Question: Here is my code
'''
if (v == btnAddition) {
dbRef = FirebaseDatabase.getInstance("https://mathcc-652c5-default-rtdb.asia-southeast1.firebasedatabase.app/").getReference("Quizzes").child("1");
System.out.println(dbRef.child("addition").get().toString());
dbRef.addValueEventListener(new ValueEventListener() {
@Override
public void onDataChange(@NonNull DataSnapshot snapshot) {
if (snapshot.exists()) {
QuizList quizList = snapshot.getValue(QuizList.class);
String addition = quizList.getAddition();
System.out.println(quizList.getAddition());
if (addition.equals("yes")) {
QuizList quizList1 = new QuizList("no"
, quizList.getMultiplication()
, quizList.getSubtraction()
, quizList.getDivision()
, quizList.getMeasurement());
dbRef.setValue(quizList1);
return;
} else if (addition.equals("no")) {
QuizList quizList1 = new QuizList("yes"
, quizList.getMultiplication()
, quizList.getSubtraction()
, quizList.getDivision()
, quizList.getMeasurement());
dbRef.setValue(quizList1);
return;
}
} else {
QuizList quizList = new QuizList("yes", "yes", "yes", "yes", "yes");
dbRef.setValue(quizList);
}
}
@Override
public void onCancelled(@NonNull DatabaseError error) {
}
});
}
'''
it keeps looping into eternity whenever I click the button.
I don't know what I'm doing wrong . Im fairly new to firebase and android please help
The data I'm trying to change in my database:

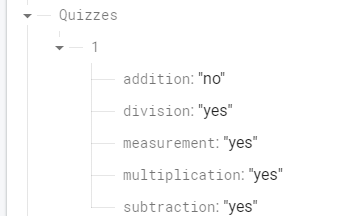
Answer: When you call 'addValueEventListener' on a path, your 'onDataChange' gets called right away with the current value at the path, and it will then also get called whenever any data under the path changes.
Since you write back to the same path in your 'onDataChange', that triggers the listener again, which invokes your 'onDataChange' again, which then writes to the same path again, which triggers the listener again.... etc.
If you only want to <URL>' or 'addListenerForSingleValueEvent':
'''
dbRef.addListenerForSingleValueEvent(new ValueEventListener() {
...
'''